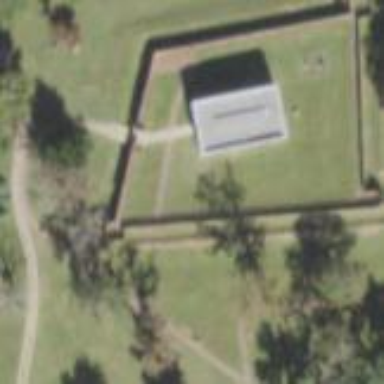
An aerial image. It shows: Wall is shown in the image.